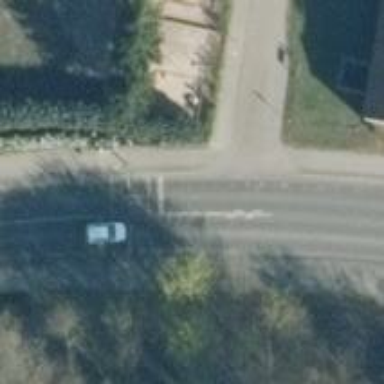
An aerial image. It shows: Road with traffic signals at crossing.